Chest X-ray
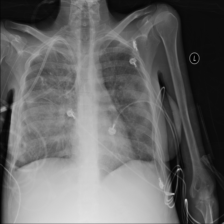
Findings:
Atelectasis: negative
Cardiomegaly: negative
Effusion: negative
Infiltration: negative
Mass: negative
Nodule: negative
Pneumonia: negative
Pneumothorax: negative
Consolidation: negative
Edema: negative
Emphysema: negative
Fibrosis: negative
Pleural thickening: negative
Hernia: negative